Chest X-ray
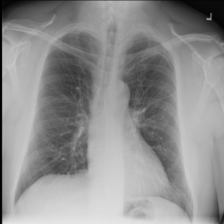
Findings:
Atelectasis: negative
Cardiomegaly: negative
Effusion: negative
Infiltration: positive
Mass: negative
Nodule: negative
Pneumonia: negative
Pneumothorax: negative
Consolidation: negative
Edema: negative
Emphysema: negative
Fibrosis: negative
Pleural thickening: negative
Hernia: negative